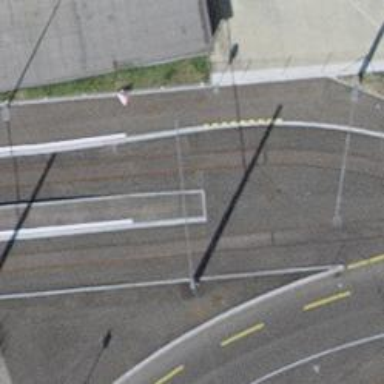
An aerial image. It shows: Crossing for the railway.